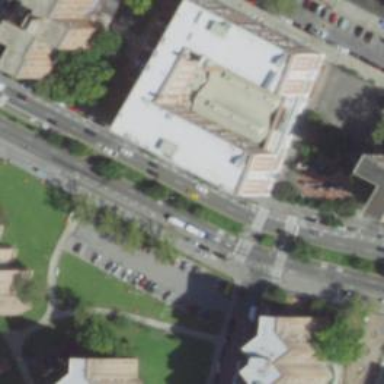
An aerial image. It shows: Footway located on traffic island.